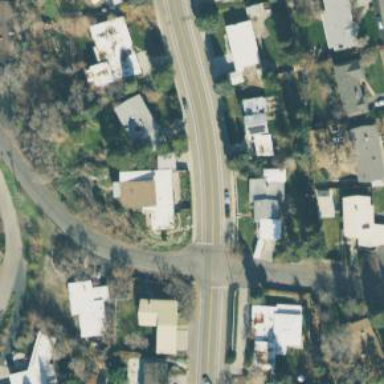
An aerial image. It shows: Unmarked road crossing.